Question: This is a digital circuit problem. Given known input values for the circuit, determine the output value.
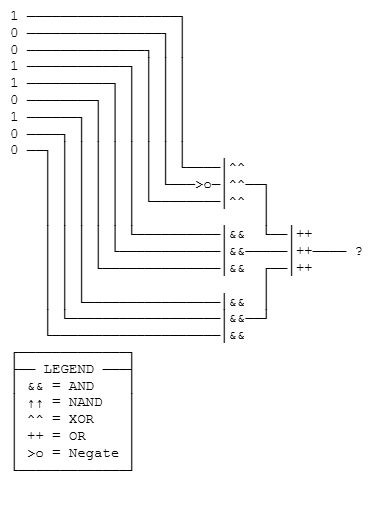
Answer: 0